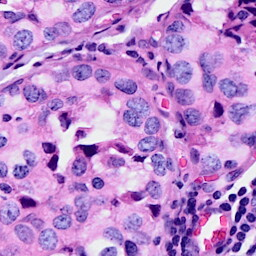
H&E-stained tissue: Breast